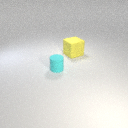
large yellow rubber cube behind small cyan rubber cylinder